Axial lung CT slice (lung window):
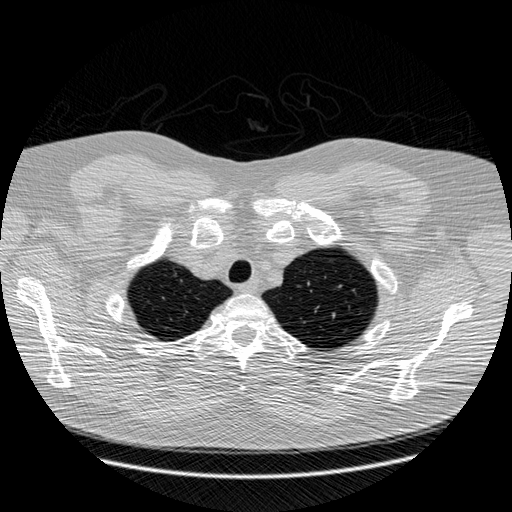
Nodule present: no